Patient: sex M, age 67
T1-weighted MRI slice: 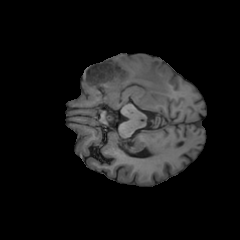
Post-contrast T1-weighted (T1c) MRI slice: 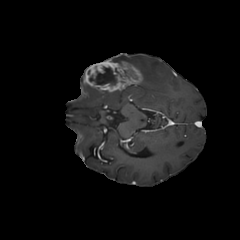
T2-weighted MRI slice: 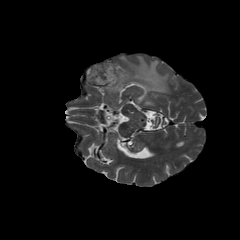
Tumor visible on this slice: yes
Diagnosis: Glioblastoma, IDH-wildtype
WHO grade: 4